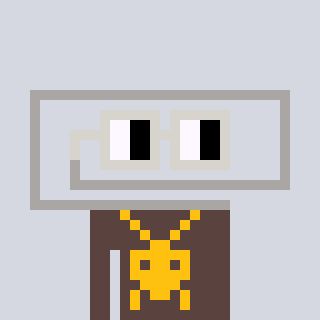
a pixel art character with square light gray glasses, a paperclip-shaped head and a darkbrown-colored body on a cool background